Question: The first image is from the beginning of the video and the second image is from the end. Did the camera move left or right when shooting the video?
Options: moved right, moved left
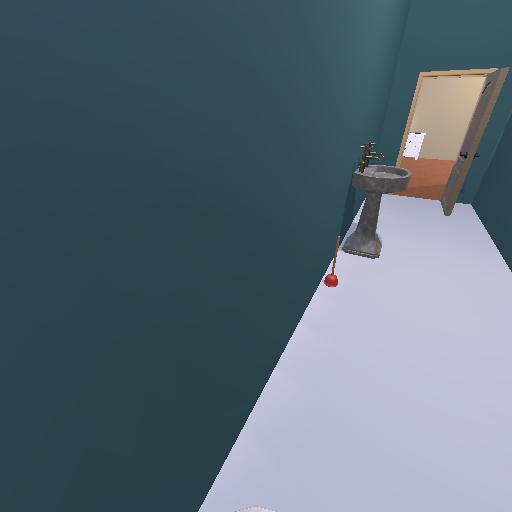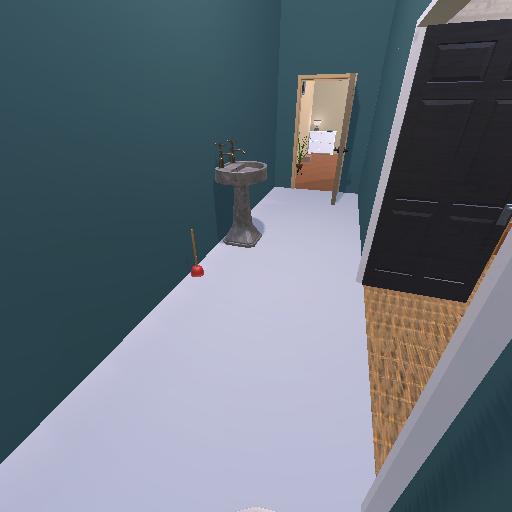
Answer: moved right